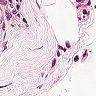
Metastatic tissue present: no